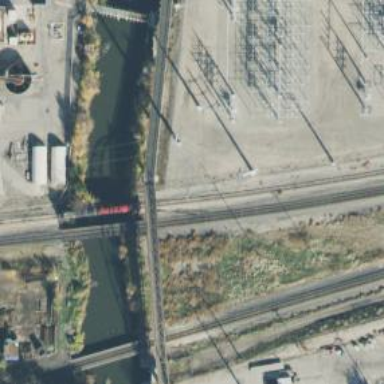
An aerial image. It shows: Trestle bridge for railway.